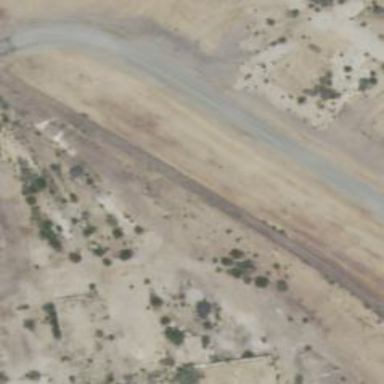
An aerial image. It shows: Abandoned railway.